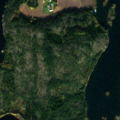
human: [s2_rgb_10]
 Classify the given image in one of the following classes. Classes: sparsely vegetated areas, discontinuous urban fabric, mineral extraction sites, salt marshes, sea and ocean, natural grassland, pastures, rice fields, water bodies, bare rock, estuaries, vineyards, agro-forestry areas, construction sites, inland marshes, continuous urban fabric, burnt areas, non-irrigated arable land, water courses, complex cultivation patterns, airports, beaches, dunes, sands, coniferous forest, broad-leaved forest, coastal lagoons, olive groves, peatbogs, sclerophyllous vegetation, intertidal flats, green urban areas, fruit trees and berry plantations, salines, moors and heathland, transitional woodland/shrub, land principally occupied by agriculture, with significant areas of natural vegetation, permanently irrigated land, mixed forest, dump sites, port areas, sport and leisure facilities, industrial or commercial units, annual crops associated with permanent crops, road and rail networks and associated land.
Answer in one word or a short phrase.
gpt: land principally occupied by agriculture, with significant areas of natural vegetation, transitional woodland/shrub, sea and ocean